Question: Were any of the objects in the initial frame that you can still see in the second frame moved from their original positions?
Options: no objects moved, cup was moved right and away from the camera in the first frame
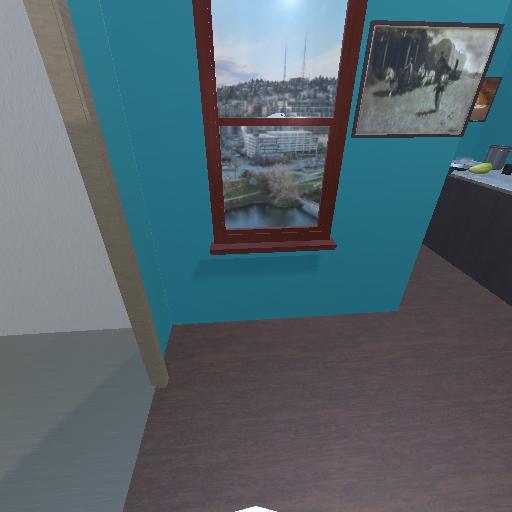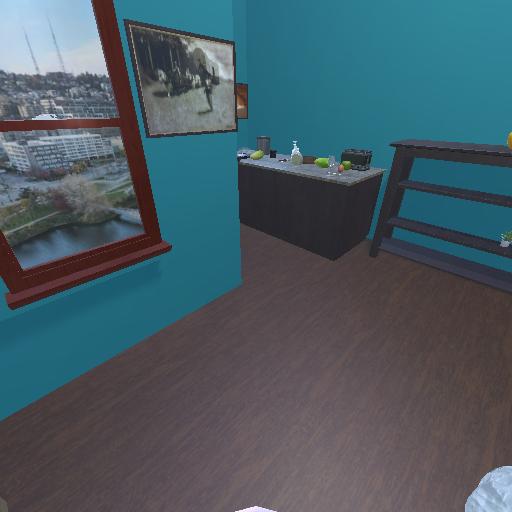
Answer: no objects moved